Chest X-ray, AP view. Patient: 23 years old, sex M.
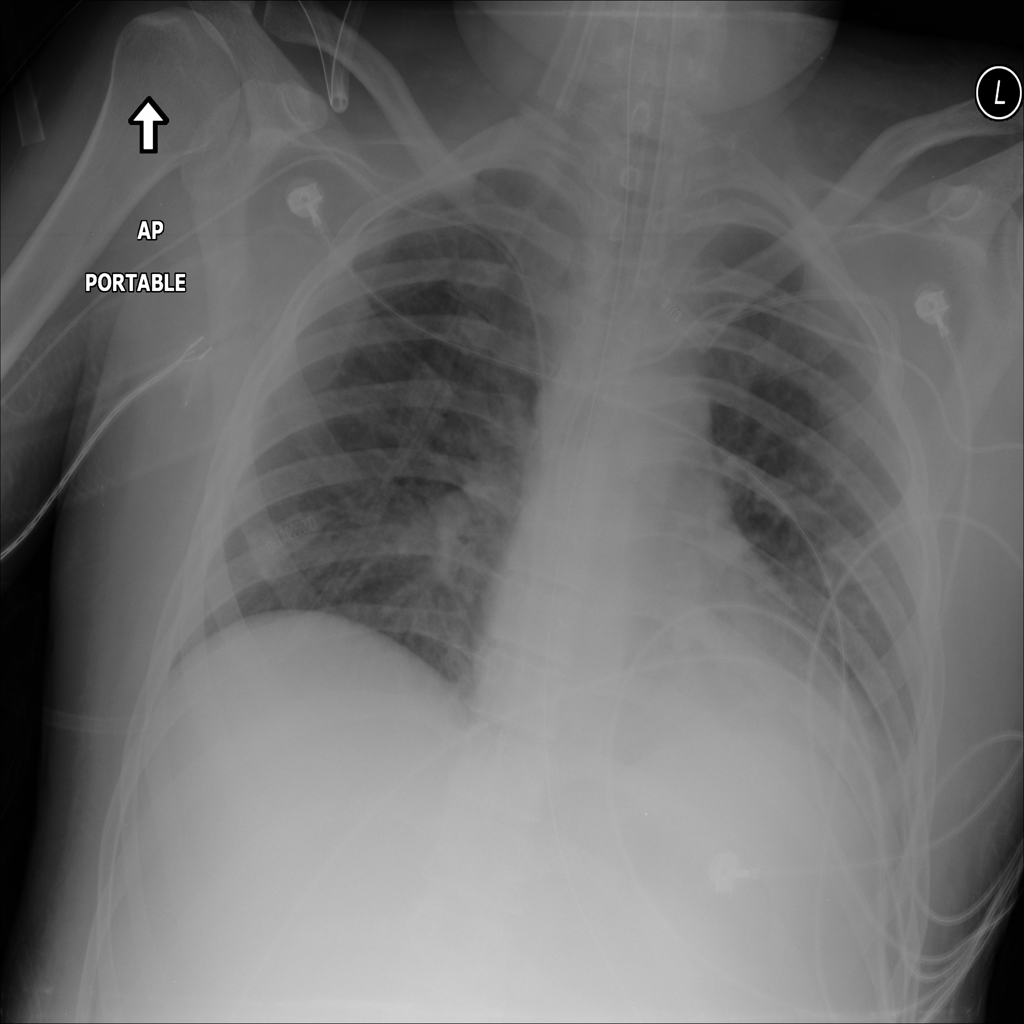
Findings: Cardiomegaly, Effusion